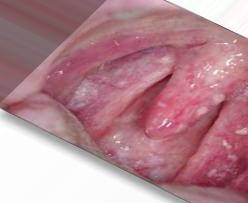
Condition: Mouth Ulcer